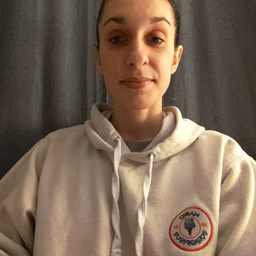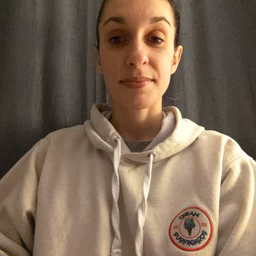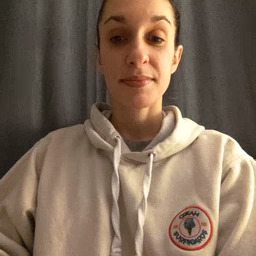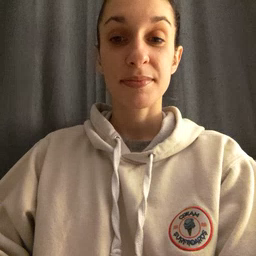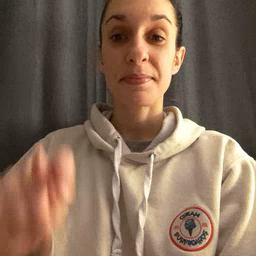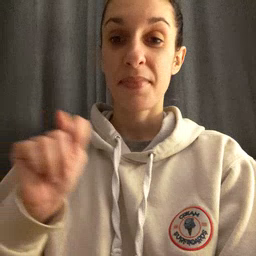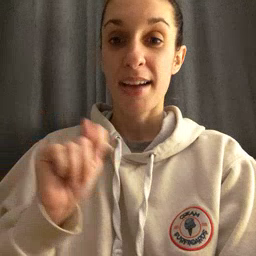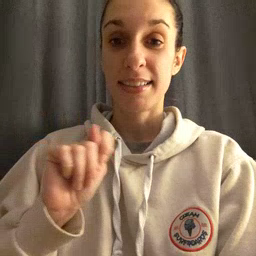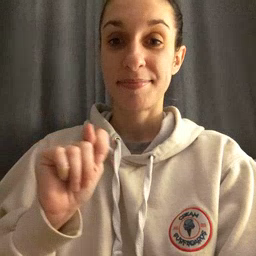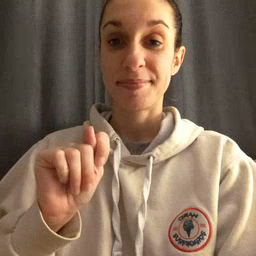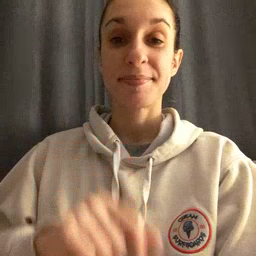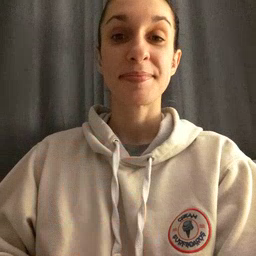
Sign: potty